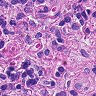
Metastatic tissue present: no